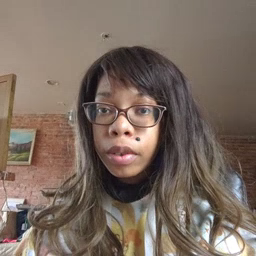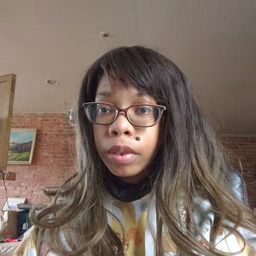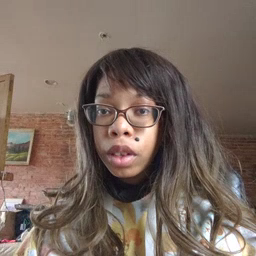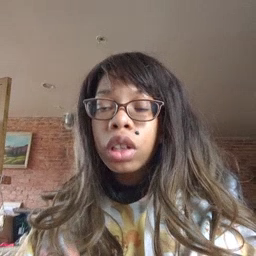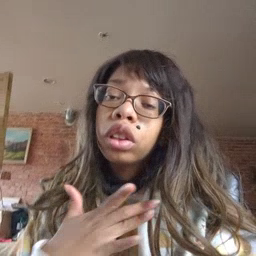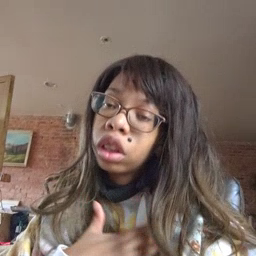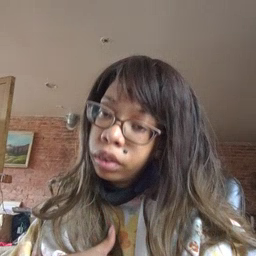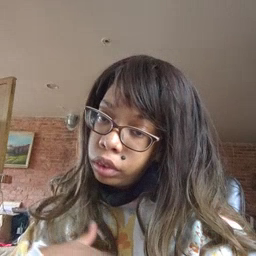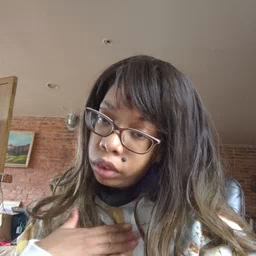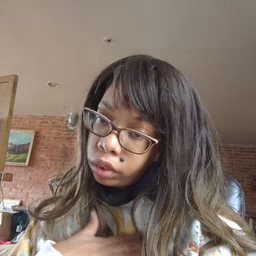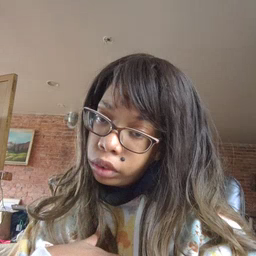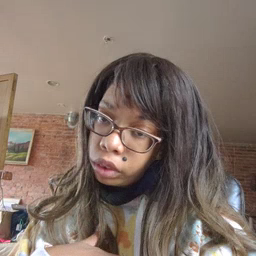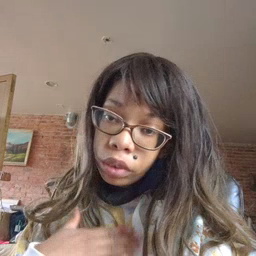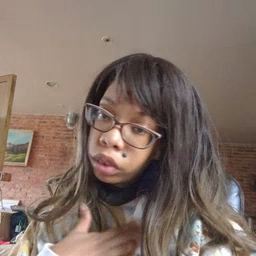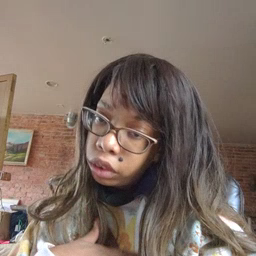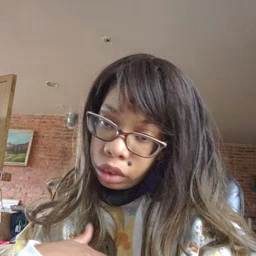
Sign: please